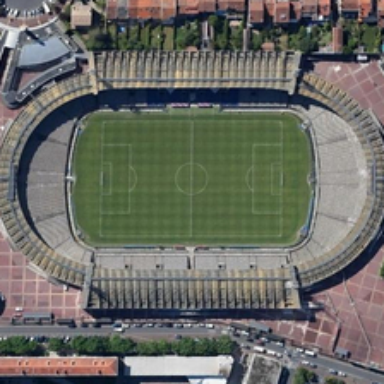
The football field next to a line of houses is surrounded by a ring of gray oval blearchers with yellow ceilings .